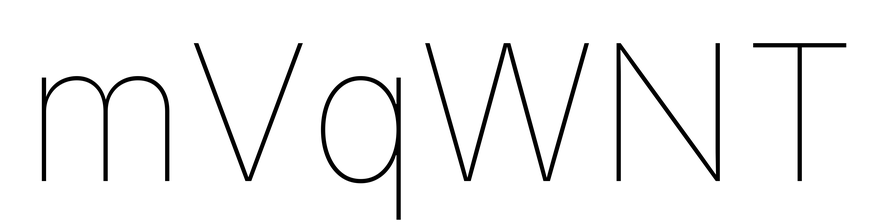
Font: Inter_Thin